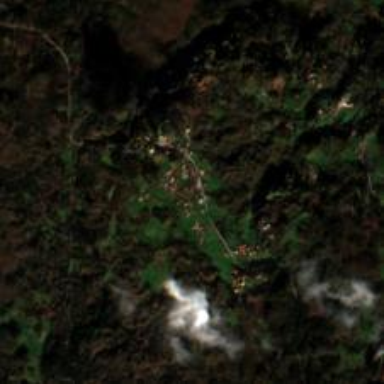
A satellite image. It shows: Small hamlet.